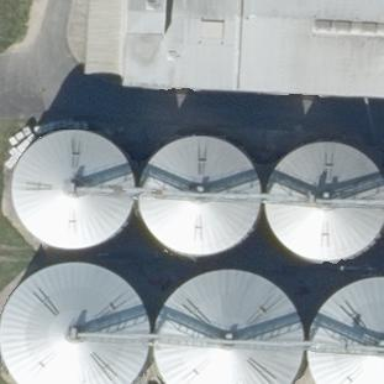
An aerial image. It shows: Storage tank with man-made structure.